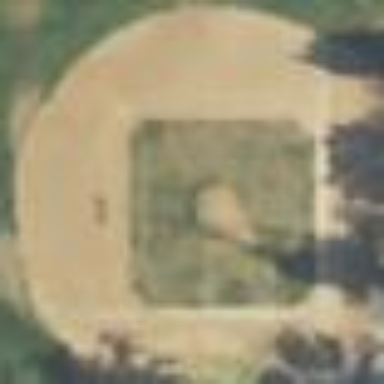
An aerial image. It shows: Dirt infield baseball field located on natural beach.